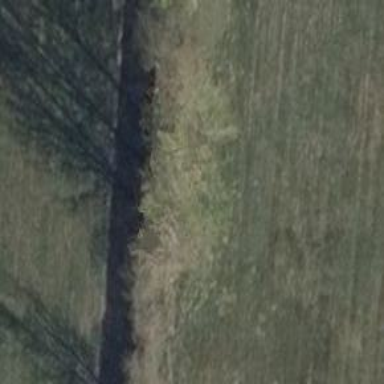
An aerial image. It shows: Row of trees in natural setting.